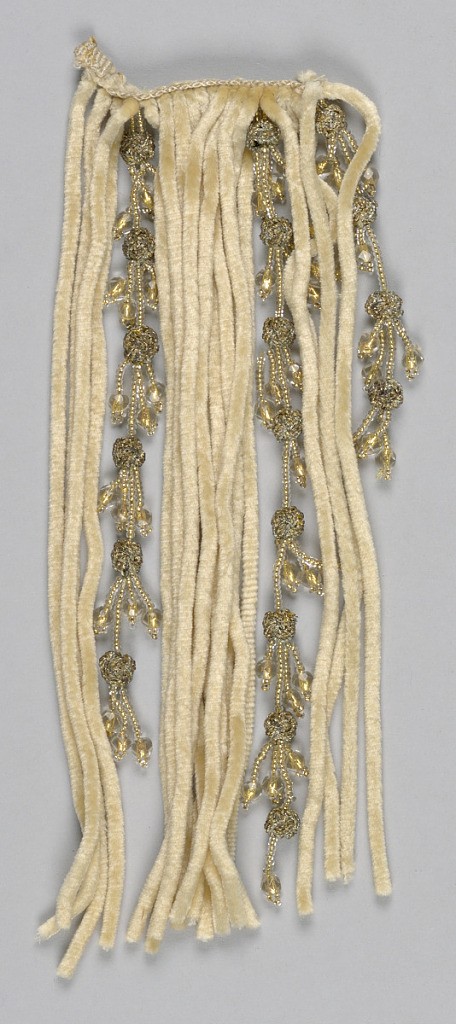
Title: Fringe
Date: late 19th century
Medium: silk, metal, glass beads
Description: Strands of white chenille are intermixed with strands gold-colored glass beads punctuated with knots of gold and silver metal cord.